Field crop: maize
Growth stage: 2
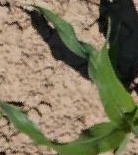
Species: maize